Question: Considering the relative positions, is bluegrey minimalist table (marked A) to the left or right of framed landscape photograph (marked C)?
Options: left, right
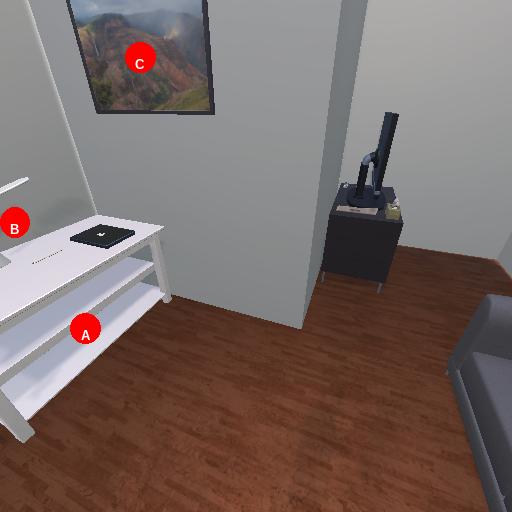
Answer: left